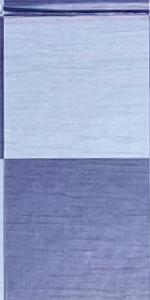
Label: Empty